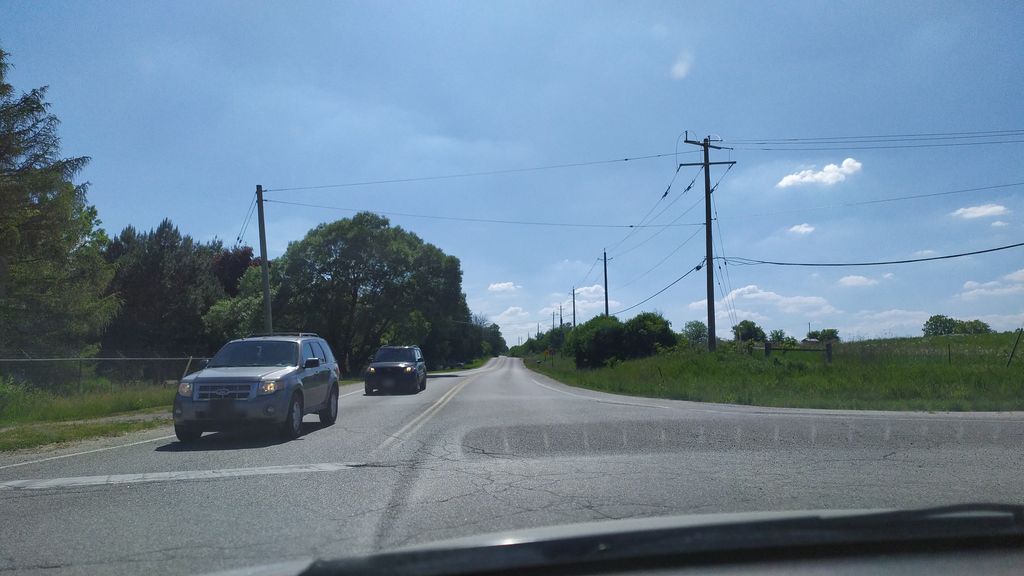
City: kitchener-waterloo